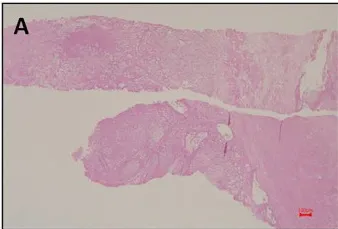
Photomicrograph of liver pathology. Liver biopsy. (A) Necrosis and fibrin shown on liver biopsy. Hematoxylin and eosin stain; magnification, 40X.
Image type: pathology (h&e)